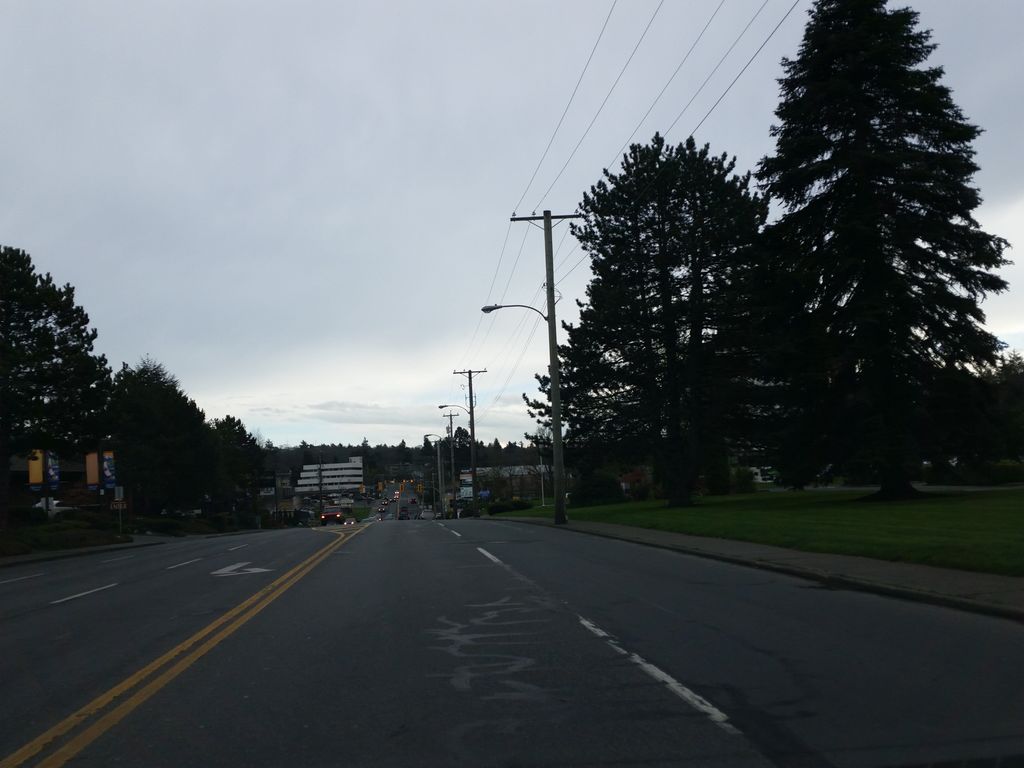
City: victoria